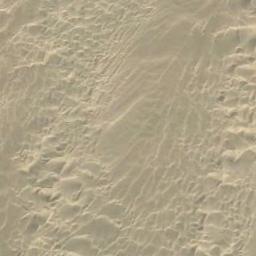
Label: desert